Question: I have a website created in MVC4.
I have an image. And I only want to show the shape (an arrow) of the image. And I don't want to show the rest of the image (the background).
 <= only the white background of the arrows has to be disappeared.
How do you do that?
I tried this, but with this the whole image will disappear, in stead of a part of it:
'''
.images_top {
width: 30px;
text-align: center;
vertical-align: top;
-ms-filter:"progid:DXImageTransform.Microsoft.Alpha(Opacity=0)";
filter: alpha(opacity=0);
opacity:0;
}
'''
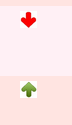
Answer: First of all I think you can use a PNG with alpha channel.
If this is not possible look at this tutorial about how to clip images by using the SVG clip-path.
<URL>
Even though it is possible only in recent browsers.